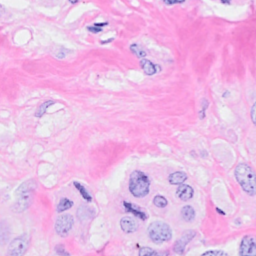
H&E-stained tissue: Breast